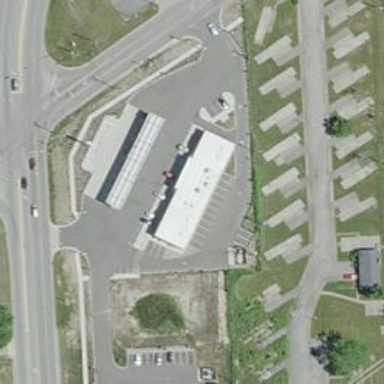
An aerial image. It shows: Convenience shop.